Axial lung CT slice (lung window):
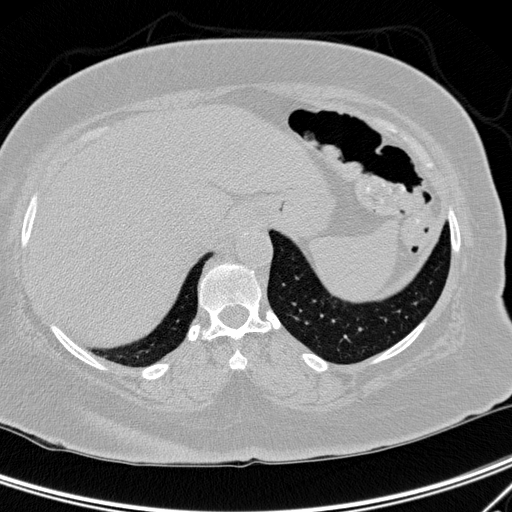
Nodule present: no